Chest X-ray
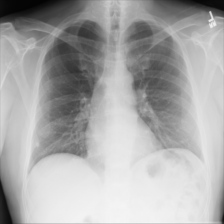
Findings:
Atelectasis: negative
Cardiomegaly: negative
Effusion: negative
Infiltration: negative
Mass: negative
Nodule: negative
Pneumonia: negative
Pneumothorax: negative
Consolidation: negative
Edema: negative
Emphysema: negative
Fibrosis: negative
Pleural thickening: negative
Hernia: negative